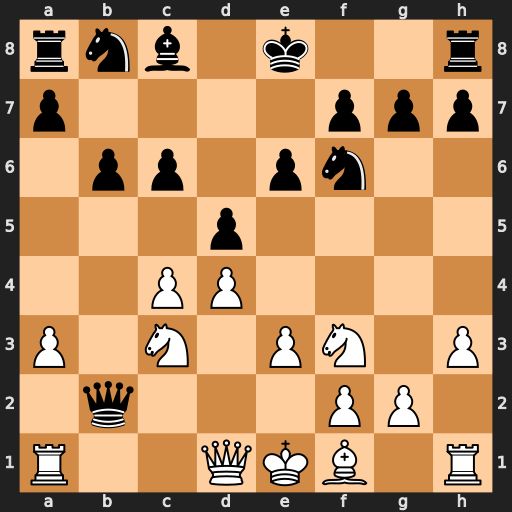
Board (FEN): rnb1k2r/p4ppp/1pp1pn2/3p4/2PP4/P1N1PN1P/1q3PP1/R2QKB1R
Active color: w
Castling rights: KQkq
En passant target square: -
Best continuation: Na4 Qxa1 Qxa1